【题型】证明题　【知识点】平面几何　【难度】easy
已知：在梯形 $ABCD$ 中, $AD // BC$, $BD \perp AD$, 点 $E$ 在边 $AD$ 上(点 $E$ 不与点 $A$、$D$ 重合), 点 $F$ 在边 $CD$ 上, 且 $\angle ABD = \angle EBF = \angle C$。

(1) 证明：$\frac{AB}{BD} = \frac{BE}{BF}$；

(2) 连接 $EF$, 与 $BD$ 交于点 $G$, 如果 $BG = EG$, 求证：四边形 $BEDF$ 为等腰梯形。
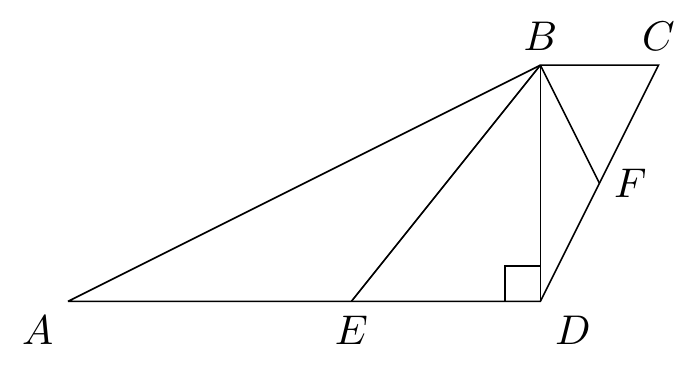
【解答】
解：(1) $\because$ $\angle ABD = \angle EBF = \angle C$,

$\therefore$ $\angle ABD - \angle EBD = \angle EBF - \angle EBD$,

$\therefore$ $\angle ABE = \angle DBF$,

$\because$ $AD // BC$, $BD \perp AD$,

$\therefore$ $\angle CBD = \angle BDA$,

$\therefore$ $\angle A = \angle BDF$,

$\therefore$ $\triangle ABE \sim \triangle BDF$,

$\therefore$ $\frac{AB}{BD} = \frac{BE}{BF}$；

(2)根据题意如下图，

$\because$ $BG = EG$,

$\therefore$ $\angle GEB = \angle GBE$,

$\because$ $\angle ABD = \angle EBF = \angle C$, $\angle BED = \angle A + \angle ABE$,

$\because$ $\angle A = \angle BDF$, $\angle ABE = \angle DBF$,

$\therefore$ $\angle FDB = \angle DBE$,

$\therefore$ $DF \parallel BE$,

$\therefore$ 四边形 $BEDF$ 为梯形,

$\therefore$ $\angle BED = \angle EBF$,

$\therefore$ $DE = BF$,

$\therefore$ 四边形 $BEDF$ 为等腰梯形。
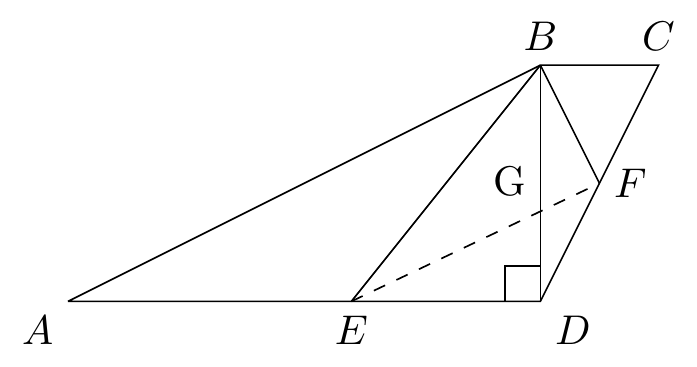